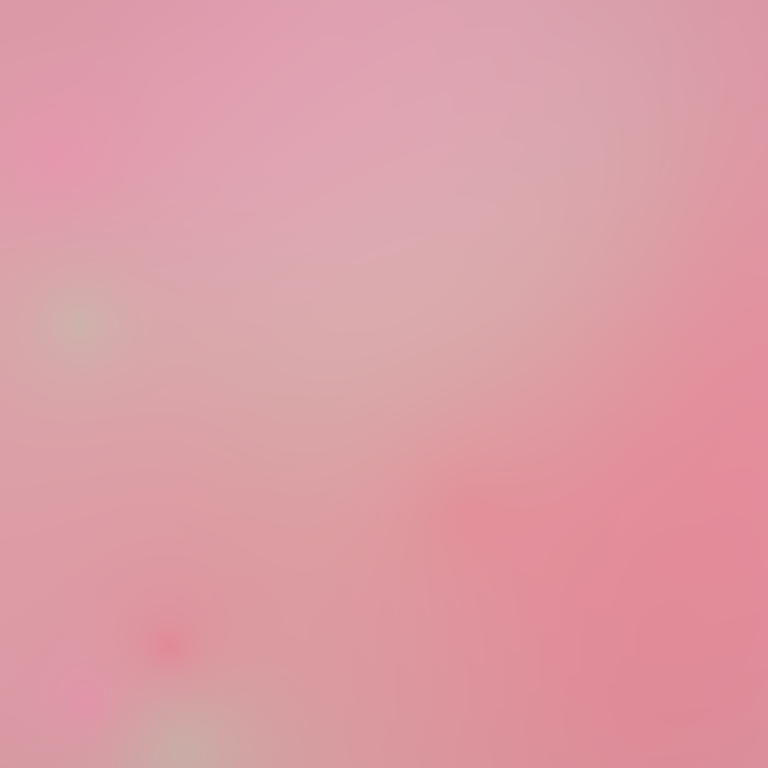
Abstract light effect, smooth gradient from soft pink to light peach, calm atmosphere, diffuse glow, no room, no furniture, no objects.